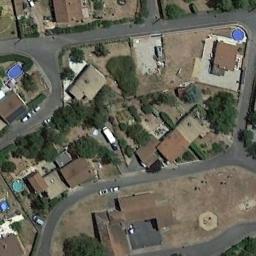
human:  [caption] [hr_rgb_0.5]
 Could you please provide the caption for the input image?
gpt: The medium residential area has some houses of different sizes and trees and some roads go through the medium residential area .

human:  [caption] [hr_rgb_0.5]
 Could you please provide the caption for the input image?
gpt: Many buildings of different shapes are in medium residential area .

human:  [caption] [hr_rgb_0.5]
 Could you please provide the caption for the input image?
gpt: There are only a few houses in a mid-sized residential area .

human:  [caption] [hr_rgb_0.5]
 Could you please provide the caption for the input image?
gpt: The medium residential is on the bare land next to the road .

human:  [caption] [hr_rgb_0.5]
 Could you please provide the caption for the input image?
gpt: There are some brown buildings and some green trees on the medium residential area .